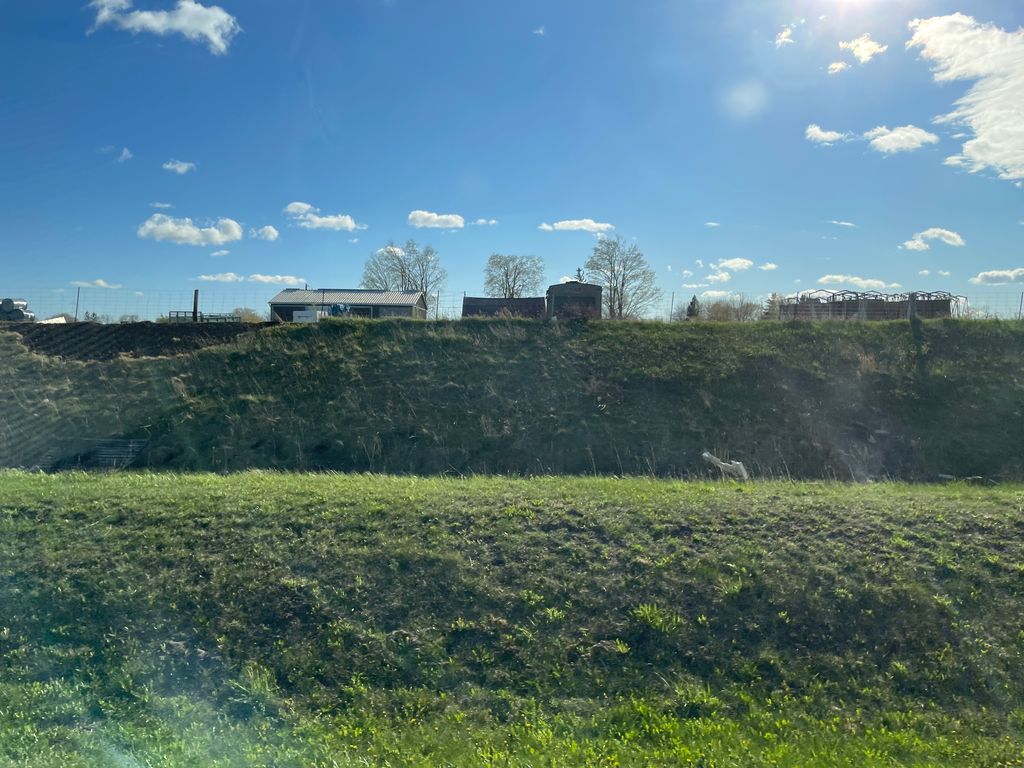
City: kitchener-waterloo